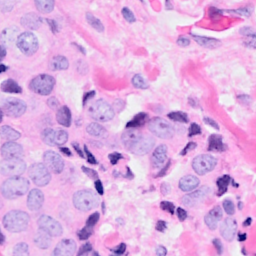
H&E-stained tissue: Breast